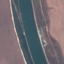
Land use / land cover class: River